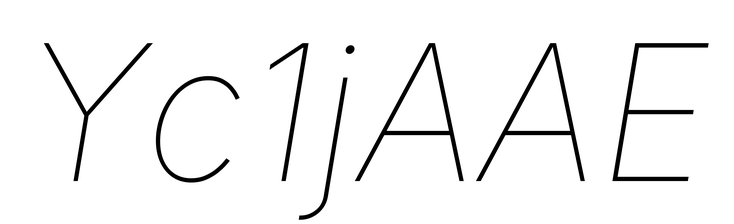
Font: Inter-Italic_Thin_Italic